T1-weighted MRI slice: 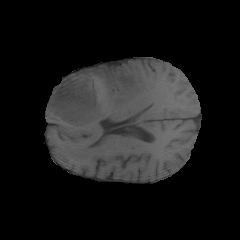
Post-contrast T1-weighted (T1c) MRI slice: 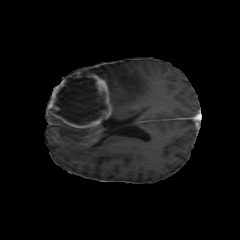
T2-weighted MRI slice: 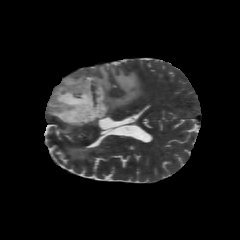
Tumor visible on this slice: yes